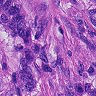
Metastatic tissue present: yes